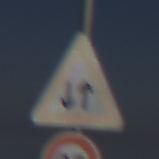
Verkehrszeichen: Gegenverkehr
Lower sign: Geschwindigkeit30
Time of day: MorningAfternoon
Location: Outdoor (Nature)
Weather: PartlyCloudy
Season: NotSpecified
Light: Natural